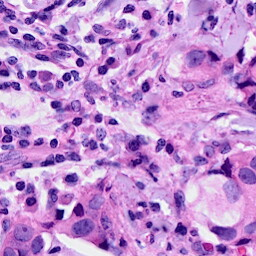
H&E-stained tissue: Breast